Field crop: tomato
Growth stage: 2
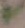
Species: solanum